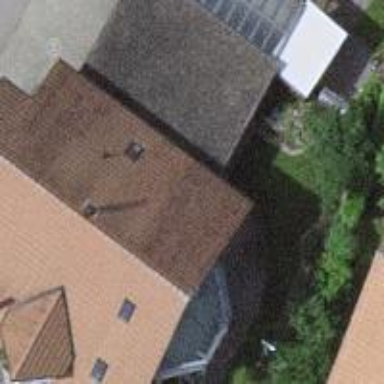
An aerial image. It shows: View of roof of building.